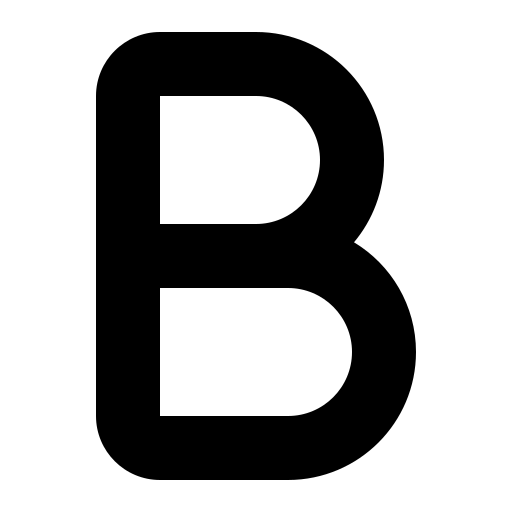
Tags: icon, FontAwesome, fa-icon, solid, b